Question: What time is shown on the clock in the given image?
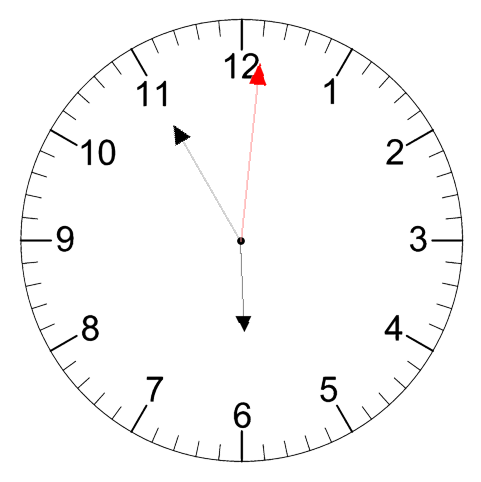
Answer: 05:55:01